Question: am trying to restore db through .bak file while restoring i met this error

How to avoid this error and do successful restore,
Note: against this Dababase
'''
1. one .mdf file Ex: <DBNAME>_Primary01.mdf (Logical Name: FI_Primary)
2. one .ldf file EX: <DBNAME>_Log01.ldf (Logical Name: FI_Log)
3. six .ndf file Ex: <DBNAME>_Data01.ndf (Logical Name: FI_Data)
Ex: <DBNAME>_Data_201.ndf(Logical Name: FI_Data_2)
Ex: <DBNAME>_Index01.ndf(Logical Name: FI_Index)
Ex: <DBNAME>_Index_201.ndf(Logical Name: FI_Index_2)
Ex: <DBNAME>_Large01.ndf(Logical Name: FI_Large)
Ex: <DBNAME>_Large_Index01.ndf(Logical Name: FI_Large_Index)
RESTORE DATABASE [MESDB] FROM DISK = N'C:\Program Files\Microsoft SQL Server\MSSQL10.MSSQLSERVER\MSSQL\Backup\MESDB.bak'
WITH FILE = 1, MOVE N'FI_Primary' TO N'C:\Program Files\Microsoft SQL Server\MSSQL10.MSSQLSERVER\MSSQL\DATA\MESDB.mdf',
MOVE N'FI_Data' TO N'C:\Program Files\Microsoft SQL Server\MSSQL10.MSSQLSERVER\MSSQL\DATA\MESDB.ndf',
MOVE N'FI_Index' TO N'C:\Program Files\Microsoft SQL Server\MSSQL10.MSSQLSERVER\MSSQL\DATA\MESDB.ndf',
MOVE N'FI_Data_2' TO N'C:\Program Files\Microsoft SQL Server\MSSQL10.MSSQLSERVER\MSSQL\DATA\MESDB.ndf',
MOVE N'FI_Index_2' TO N'C:\Program Files\Microsoft SQL Server\MSSQL10.MSSQLSERVER\MSSQL\DATA\MESDB.ndf',
MOVE N'FI_Large' TO N'C:\Program Files\Microsoft SQL Server\MSSQL10.MSSQLSERVER\MSSQL\DATA\MESDB.ndf',
MOVE N'FI_Large_Index' TO N'C:\Program Files\Microsoft SQL Server\MSSQL10.MSSQLSERVER\MSSQL\DATA\MESDB.ndf',
MOVE N'FI_Log' TO N'C:\Program Files\Microsoft SQL Server\MSSQL10.MSSQLSERVER\MSSQL\DATA\MESDB.ldf', NOUNLOAD, STATS = 10
GO
'''
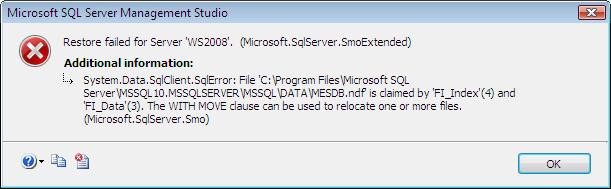
Answer: You can't have multiple data files at the same file path (obviously...). 'MESDB.ndf' is used for multiple files. Give each file a unique physical path.